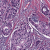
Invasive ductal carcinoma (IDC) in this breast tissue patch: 1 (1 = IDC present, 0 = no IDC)